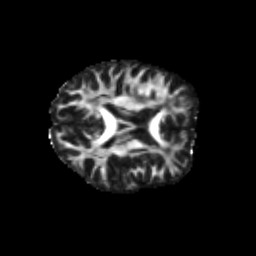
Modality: FA
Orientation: axial
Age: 25
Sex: female
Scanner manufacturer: siemens
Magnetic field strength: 3 T
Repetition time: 1.8 s
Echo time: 0.07 s